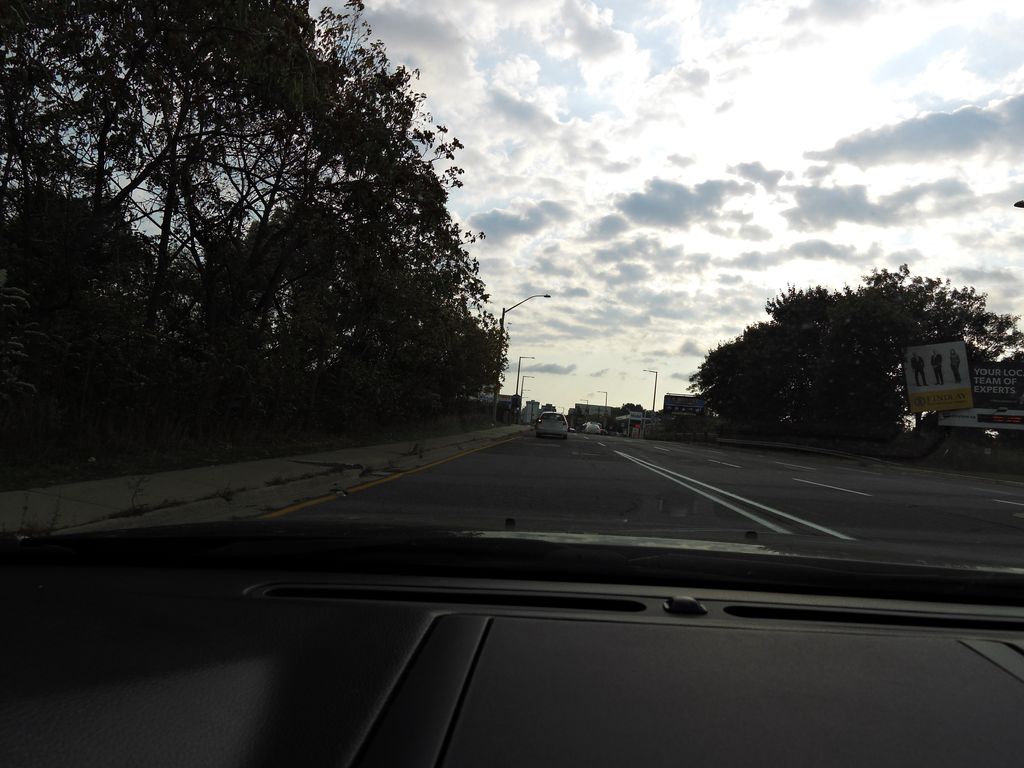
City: hamilton